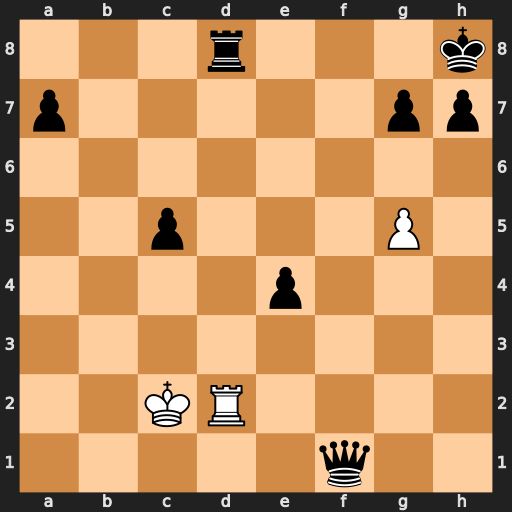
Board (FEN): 3r3k/p5pp/8/2p3P1/4p3/8/2KR4/5q2
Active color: w
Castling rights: -
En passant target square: -
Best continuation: Rxd8+ Qf8 Rxf8#